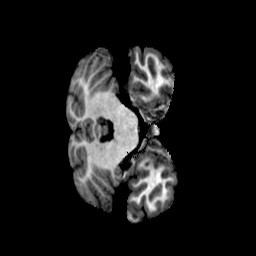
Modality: T1w
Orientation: axial
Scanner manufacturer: ge
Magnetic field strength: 3 T
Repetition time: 0.00766 s
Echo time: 0.003476 s